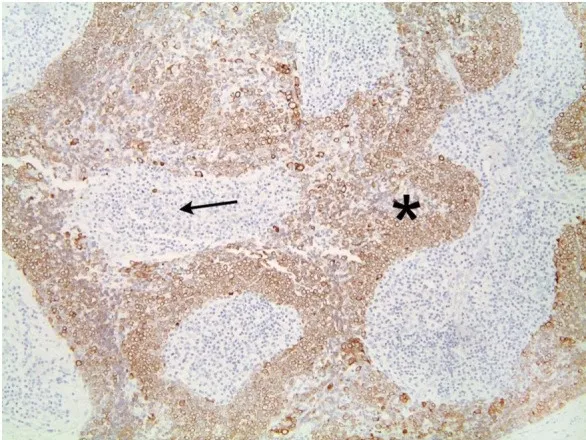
The neoplastic cells are strongly immunoreactive for pancytokeratin. Lymphocytes are negative.
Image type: pathology (immunostaining)